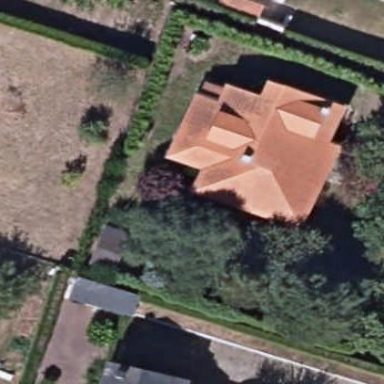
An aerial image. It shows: Simple and straightforward house.